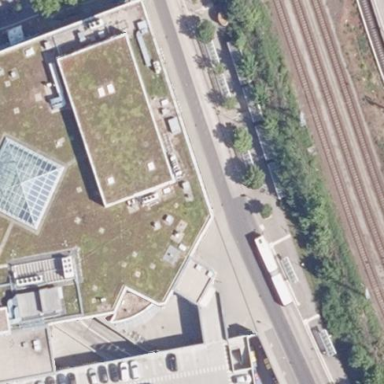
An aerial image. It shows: Platform for public transport with shelter.